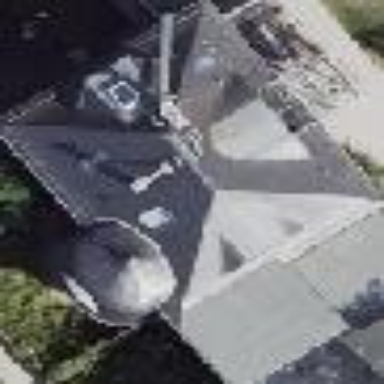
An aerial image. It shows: House with hipped roof.